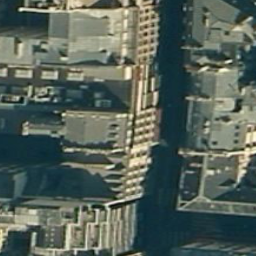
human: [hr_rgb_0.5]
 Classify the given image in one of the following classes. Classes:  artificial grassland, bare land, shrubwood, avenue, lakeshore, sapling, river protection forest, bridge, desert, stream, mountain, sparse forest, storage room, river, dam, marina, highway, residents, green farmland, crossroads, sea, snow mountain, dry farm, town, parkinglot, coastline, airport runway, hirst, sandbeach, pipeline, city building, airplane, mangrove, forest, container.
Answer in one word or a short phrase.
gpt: city building